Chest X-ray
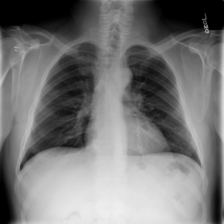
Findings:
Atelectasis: negative
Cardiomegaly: negative
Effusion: negative
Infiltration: negative
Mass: negative
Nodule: negative
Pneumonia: negative
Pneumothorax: negative
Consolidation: negative
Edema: negative
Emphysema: negative
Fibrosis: negative
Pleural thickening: negative
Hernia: negative